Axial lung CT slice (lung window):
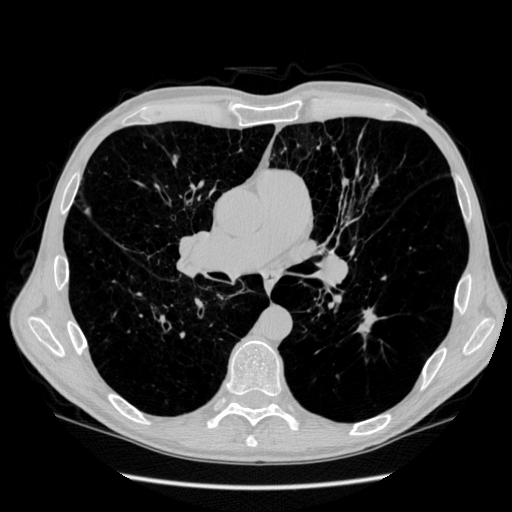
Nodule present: yes
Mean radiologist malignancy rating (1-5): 2.5